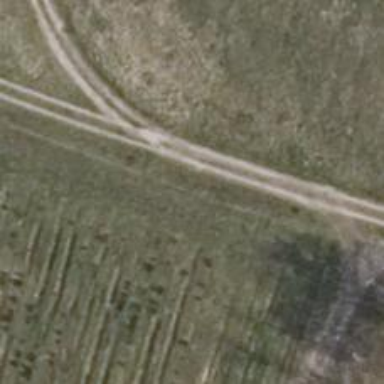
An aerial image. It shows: Compacted path.